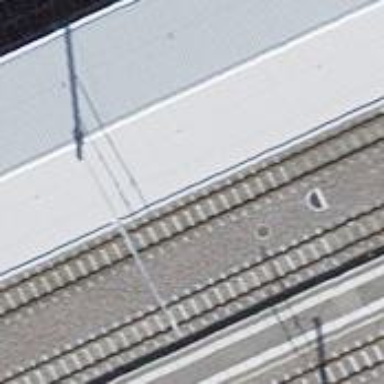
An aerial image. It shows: Stop for light rail public transport on the railway.